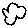
Label: cloud